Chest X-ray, PA view. Patient: 63 years old, sex M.
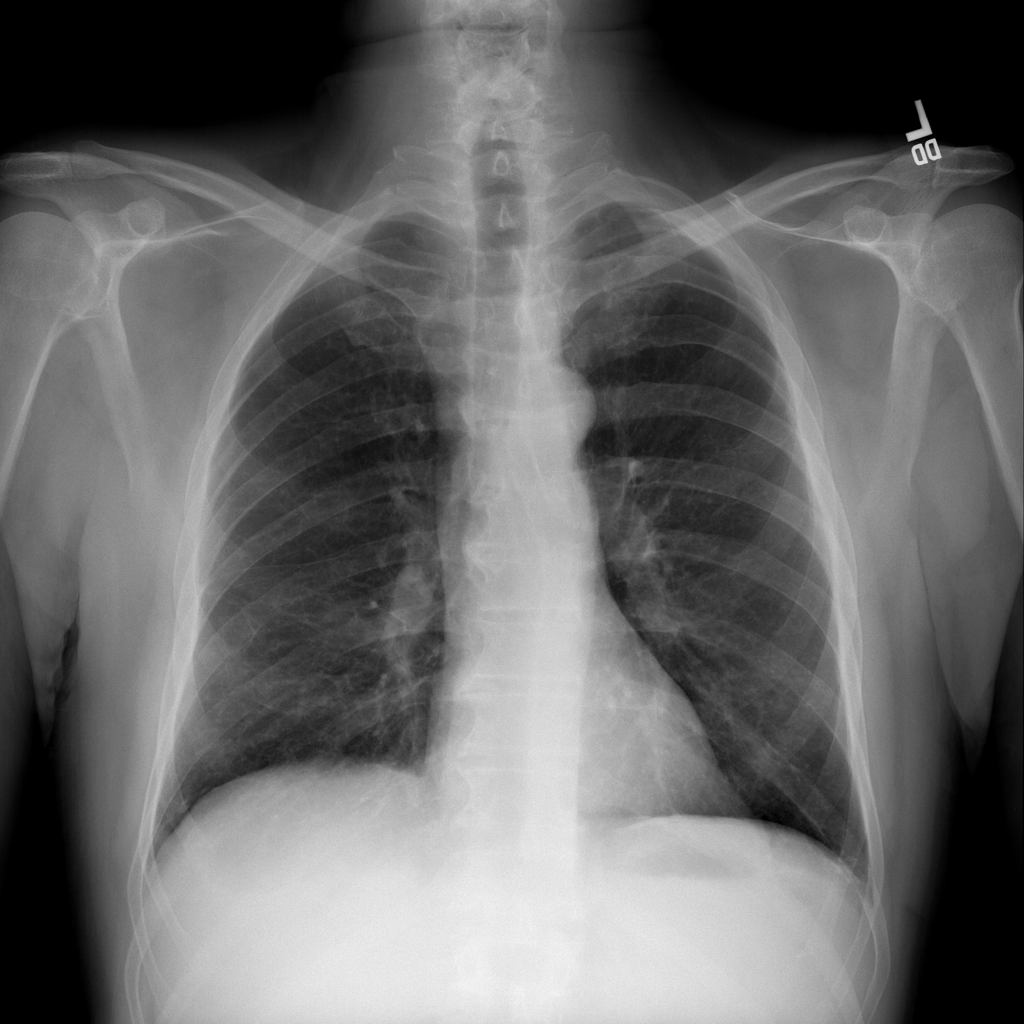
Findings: Infiltration